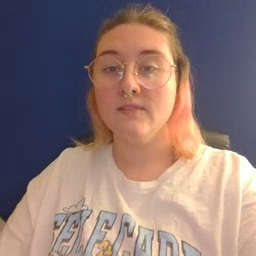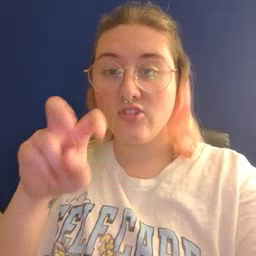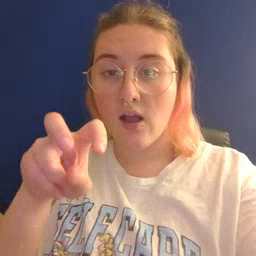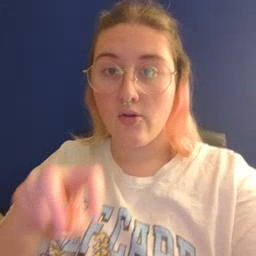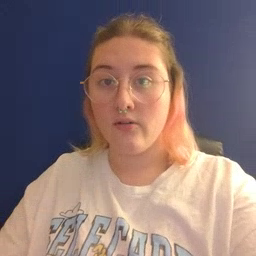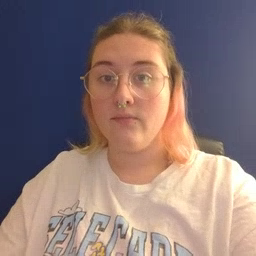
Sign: chair